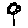
Label: flower